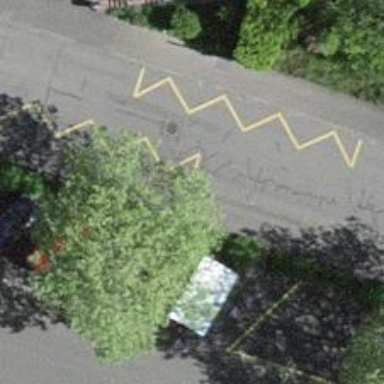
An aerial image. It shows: Platform for public transport on the road.